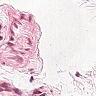
Metastatic tissue present: no